Breast ultrasound image
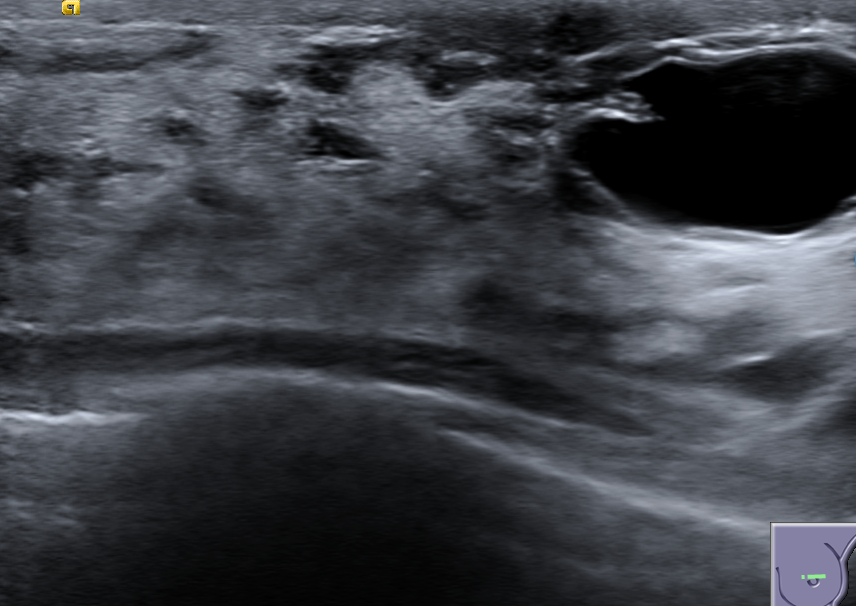
Diagnosis: benign